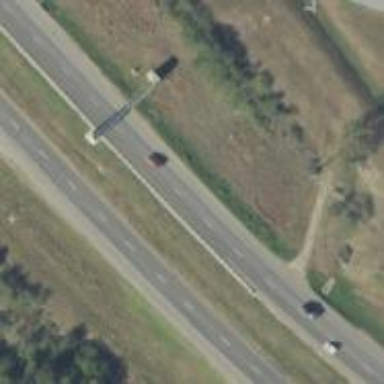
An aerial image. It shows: Asphalt motorway marked as expressway.